Field crop: maize
Growth stage: 2
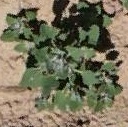
Species: chenopodium